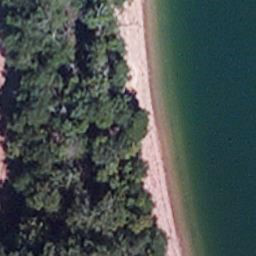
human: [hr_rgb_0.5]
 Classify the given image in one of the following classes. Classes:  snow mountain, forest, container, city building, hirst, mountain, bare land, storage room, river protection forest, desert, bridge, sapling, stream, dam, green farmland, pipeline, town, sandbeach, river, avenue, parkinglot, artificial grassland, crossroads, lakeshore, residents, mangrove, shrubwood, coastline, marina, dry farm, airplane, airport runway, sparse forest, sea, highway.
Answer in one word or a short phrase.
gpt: lakeshore